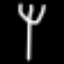
Label: fork